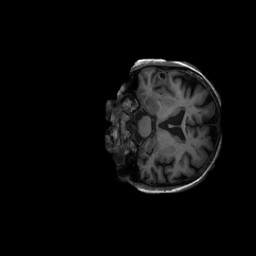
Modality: T1w
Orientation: coronal
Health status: ill
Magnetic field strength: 3 T